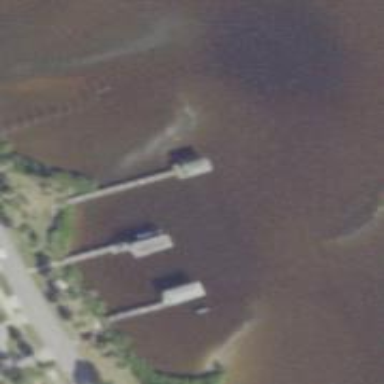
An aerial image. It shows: Man-made pier.